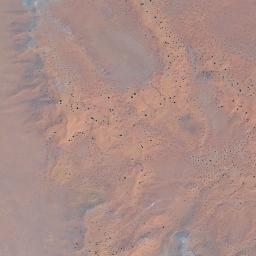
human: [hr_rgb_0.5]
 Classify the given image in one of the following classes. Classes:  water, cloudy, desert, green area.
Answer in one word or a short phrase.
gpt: desert